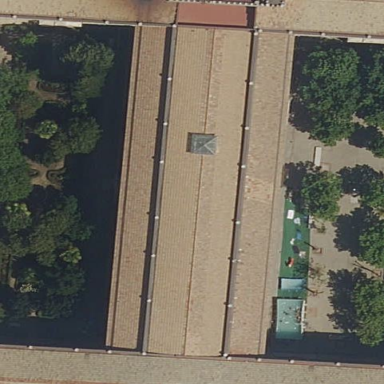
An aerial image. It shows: School building.